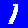
Digit: 1